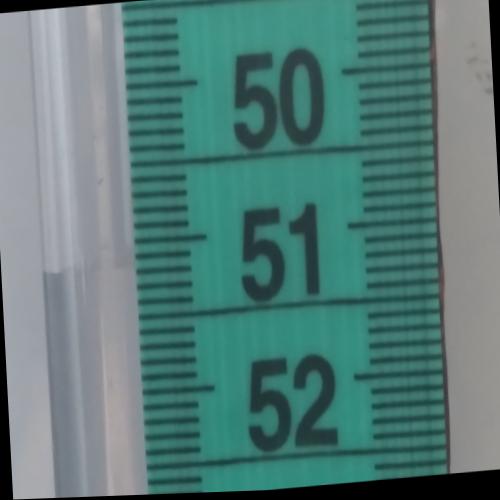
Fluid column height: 51.2 cm